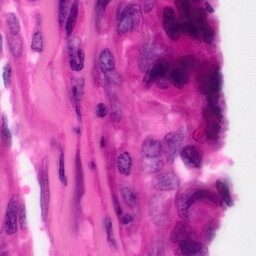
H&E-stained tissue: Pancreatic